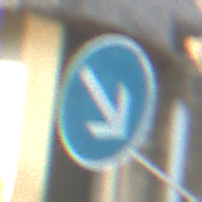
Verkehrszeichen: VorgeschriebeneVorbeifahrtRechts
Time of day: MorningAfternoon
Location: Outdoor (Urban)
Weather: PartlyCloudy
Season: NotSpecified
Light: Natural